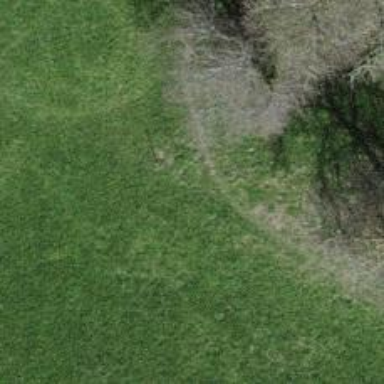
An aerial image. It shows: Grass path.